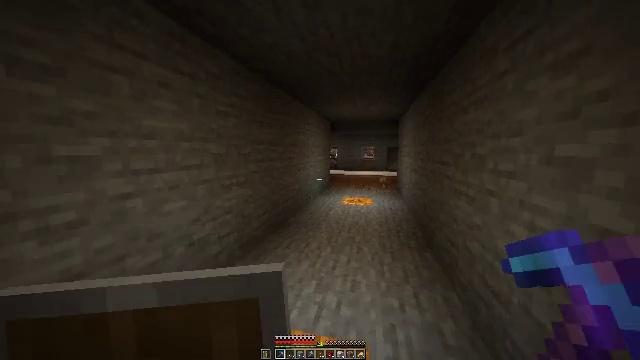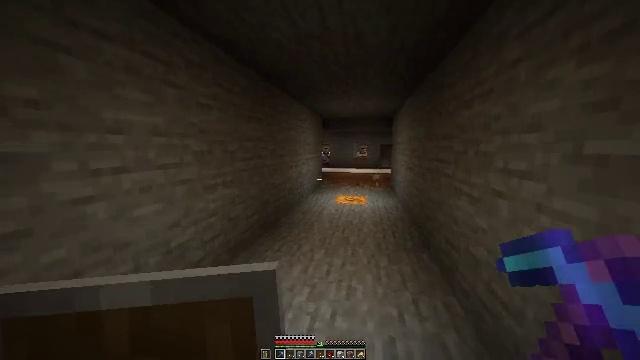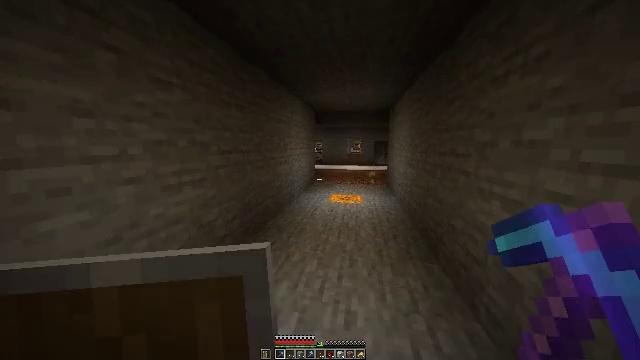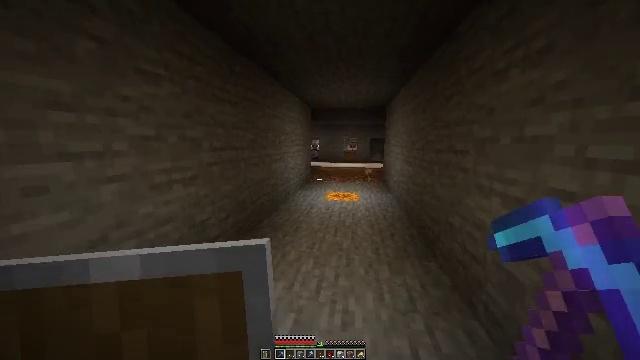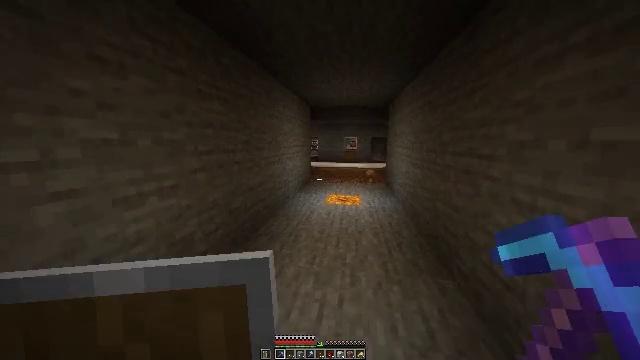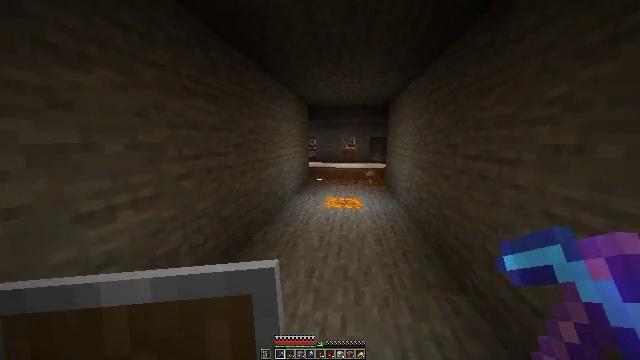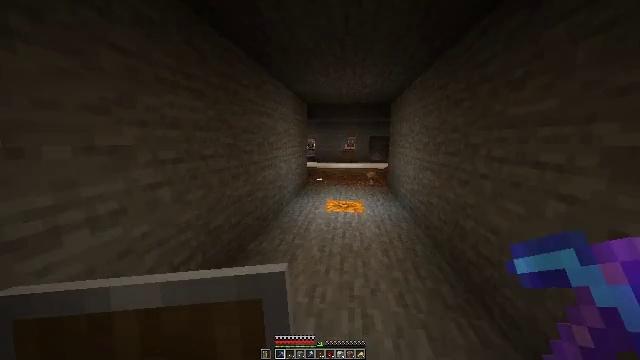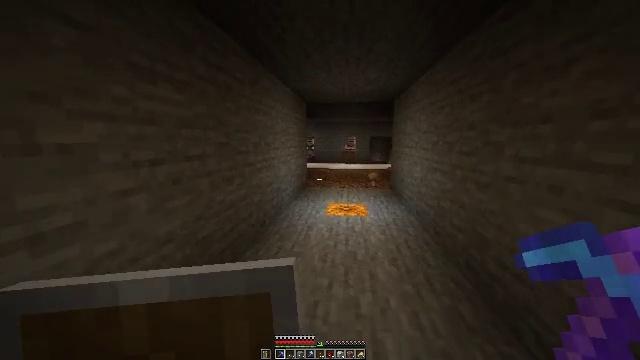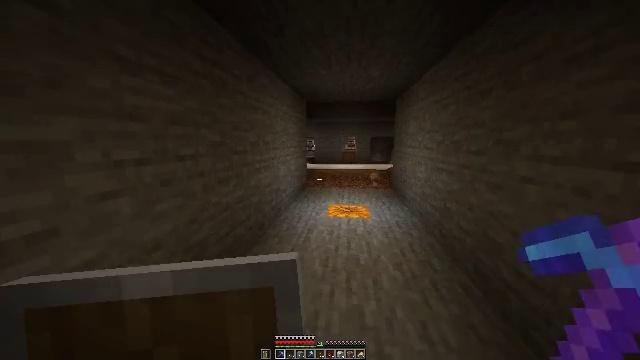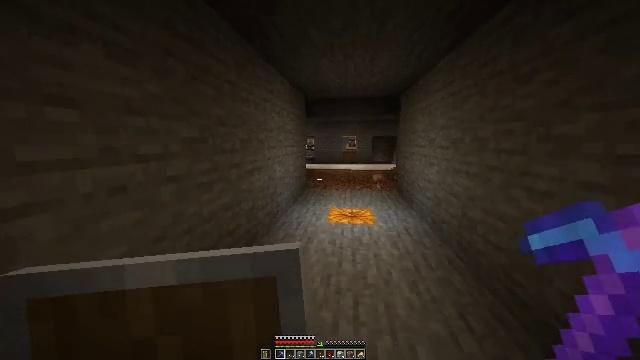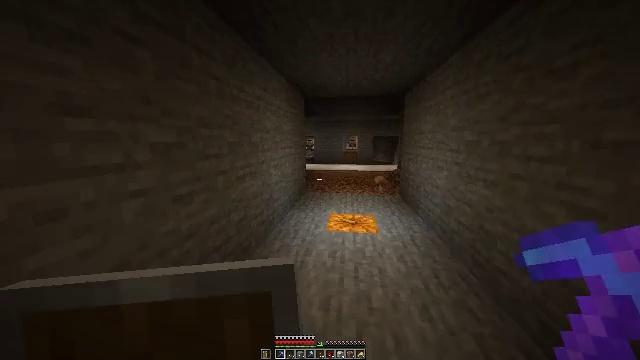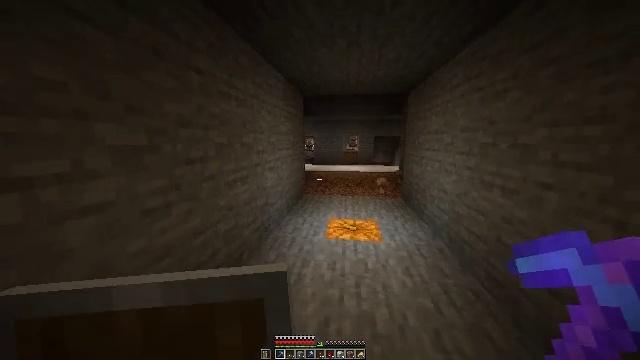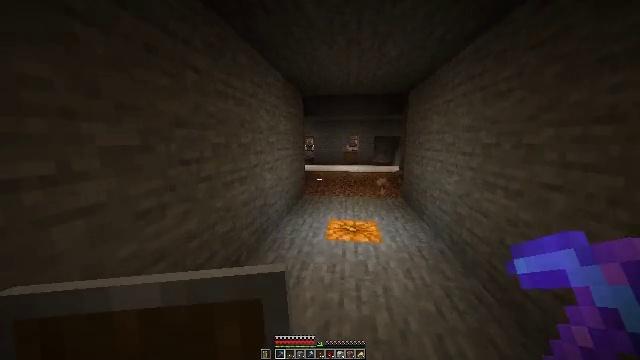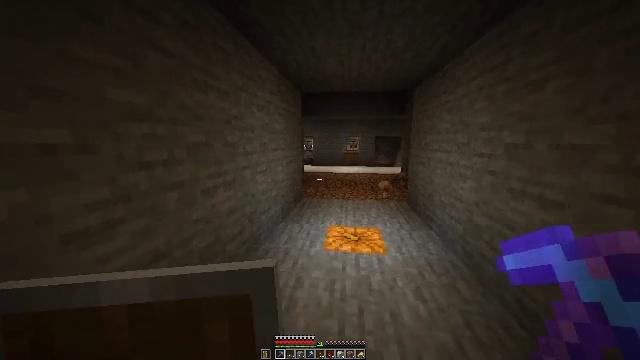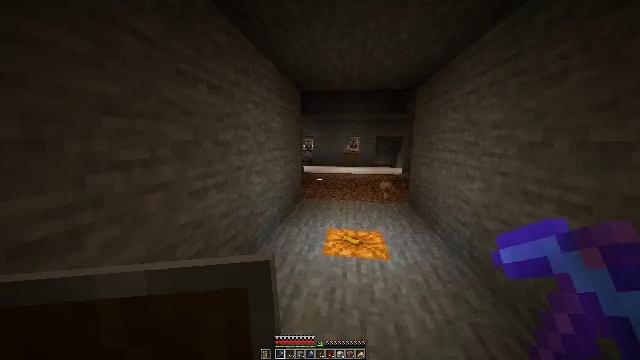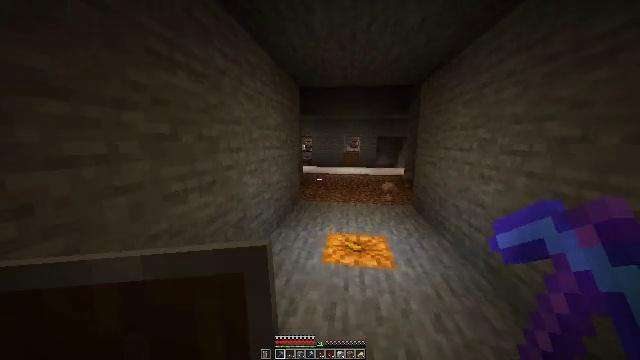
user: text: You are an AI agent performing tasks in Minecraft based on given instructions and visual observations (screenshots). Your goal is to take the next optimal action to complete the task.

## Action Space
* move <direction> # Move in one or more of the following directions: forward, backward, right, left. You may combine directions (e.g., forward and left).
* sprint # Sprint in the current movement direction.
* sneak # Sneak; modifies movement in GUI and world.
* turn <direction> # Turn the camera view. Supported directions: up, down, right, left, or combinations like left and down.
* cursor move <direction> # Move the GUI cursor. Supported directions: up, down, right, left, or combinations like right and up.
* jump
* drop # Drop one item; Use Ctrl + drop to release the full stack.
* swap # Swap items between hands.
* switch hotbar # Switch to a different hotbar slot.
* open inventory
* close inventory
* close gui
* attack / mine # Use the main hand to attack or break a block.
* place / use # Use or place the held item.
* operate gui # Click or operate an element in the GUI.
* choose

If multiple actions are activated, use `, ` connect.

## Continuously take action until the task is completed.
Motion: motion action
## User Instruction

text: craft item air
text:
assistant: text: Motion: move forward, turn right
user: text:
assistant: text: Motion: move forward, turn right and down
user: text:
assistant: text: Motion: move forward, turn right
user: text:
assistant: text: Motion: move forward
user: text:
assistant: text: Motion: move forward
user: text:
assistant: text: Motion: move forward
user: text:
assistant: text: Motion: move forward
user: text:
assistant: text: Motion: move forward
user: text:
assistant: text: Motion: move forward
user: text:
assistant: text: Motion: move forward
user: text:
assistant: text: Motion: move forward
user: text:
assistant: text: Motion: move forward
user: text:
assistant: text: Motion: move forward
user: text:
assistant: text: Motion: move forward
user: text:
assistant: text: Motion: move forward
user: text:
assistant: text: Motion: move forward
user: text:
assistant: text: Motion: move forward
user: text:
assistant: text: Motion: move forward, turn right
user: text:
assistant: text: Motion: move forward, turn right
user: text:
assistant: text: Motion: move forward, turn right
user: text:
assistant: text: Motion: move forward, turn right and down
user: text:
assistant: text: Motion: move forward, turn down
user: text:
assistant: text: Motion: move forward, turn right and down
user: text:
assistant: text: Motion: move forward, turn right and down
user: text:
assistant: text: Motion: move forward, turn right and down
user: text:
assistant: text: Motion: move forward, turn right and down
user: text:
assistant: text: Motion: move forward
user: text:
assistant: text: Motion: move forward
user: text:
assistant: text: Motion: move forward
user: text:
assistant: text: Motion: move forward